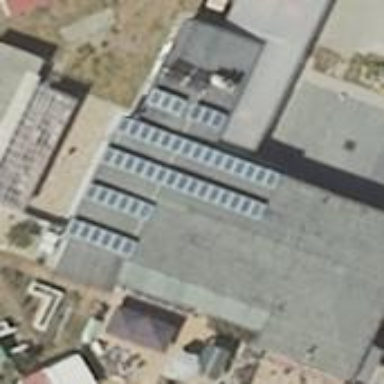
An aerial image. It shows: Solar photovoltaic panel generating electricity through small installation.